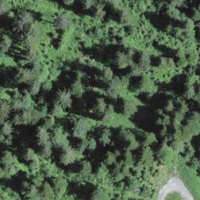
EUNIS habitat code: 43
Species observed at this site:
Tussilago farfara